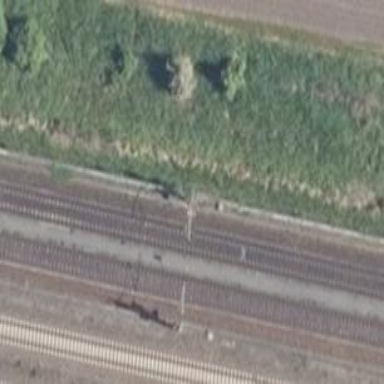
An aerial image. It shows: Milestone along the railway track with catenary mast.